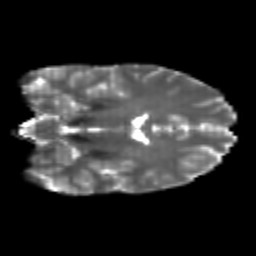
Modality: T2w
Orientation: coronal
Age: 25
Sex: male
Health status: healthy
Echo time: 0.074 s